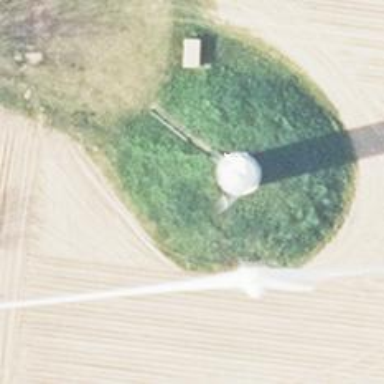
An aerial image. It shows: Wind generator powered by wind turbine.